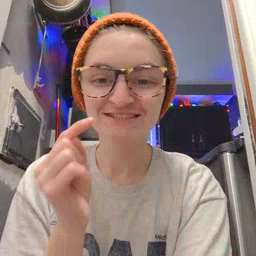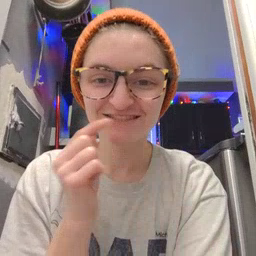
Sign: toothbrush